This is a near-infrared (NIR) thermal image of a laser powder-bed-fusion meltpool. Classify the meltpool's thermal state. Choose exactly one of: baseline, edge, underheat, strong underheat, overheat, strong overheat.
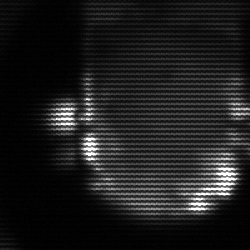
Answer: baseline